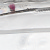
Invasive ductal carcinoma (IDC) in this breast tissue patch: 0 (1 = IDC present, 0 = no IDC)